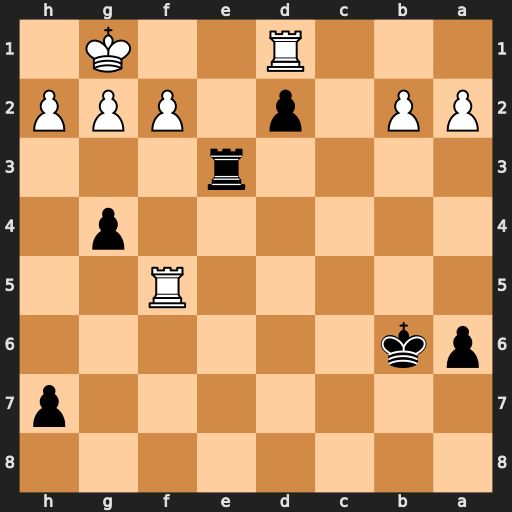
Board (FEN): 8/7p/pk6/5R2/6p1/4r3/PP1p1PPP/3R2K1
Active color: b
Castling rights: -
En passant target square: -
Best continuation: Re1+ Rxe1 dxe1=Q#